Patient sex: M
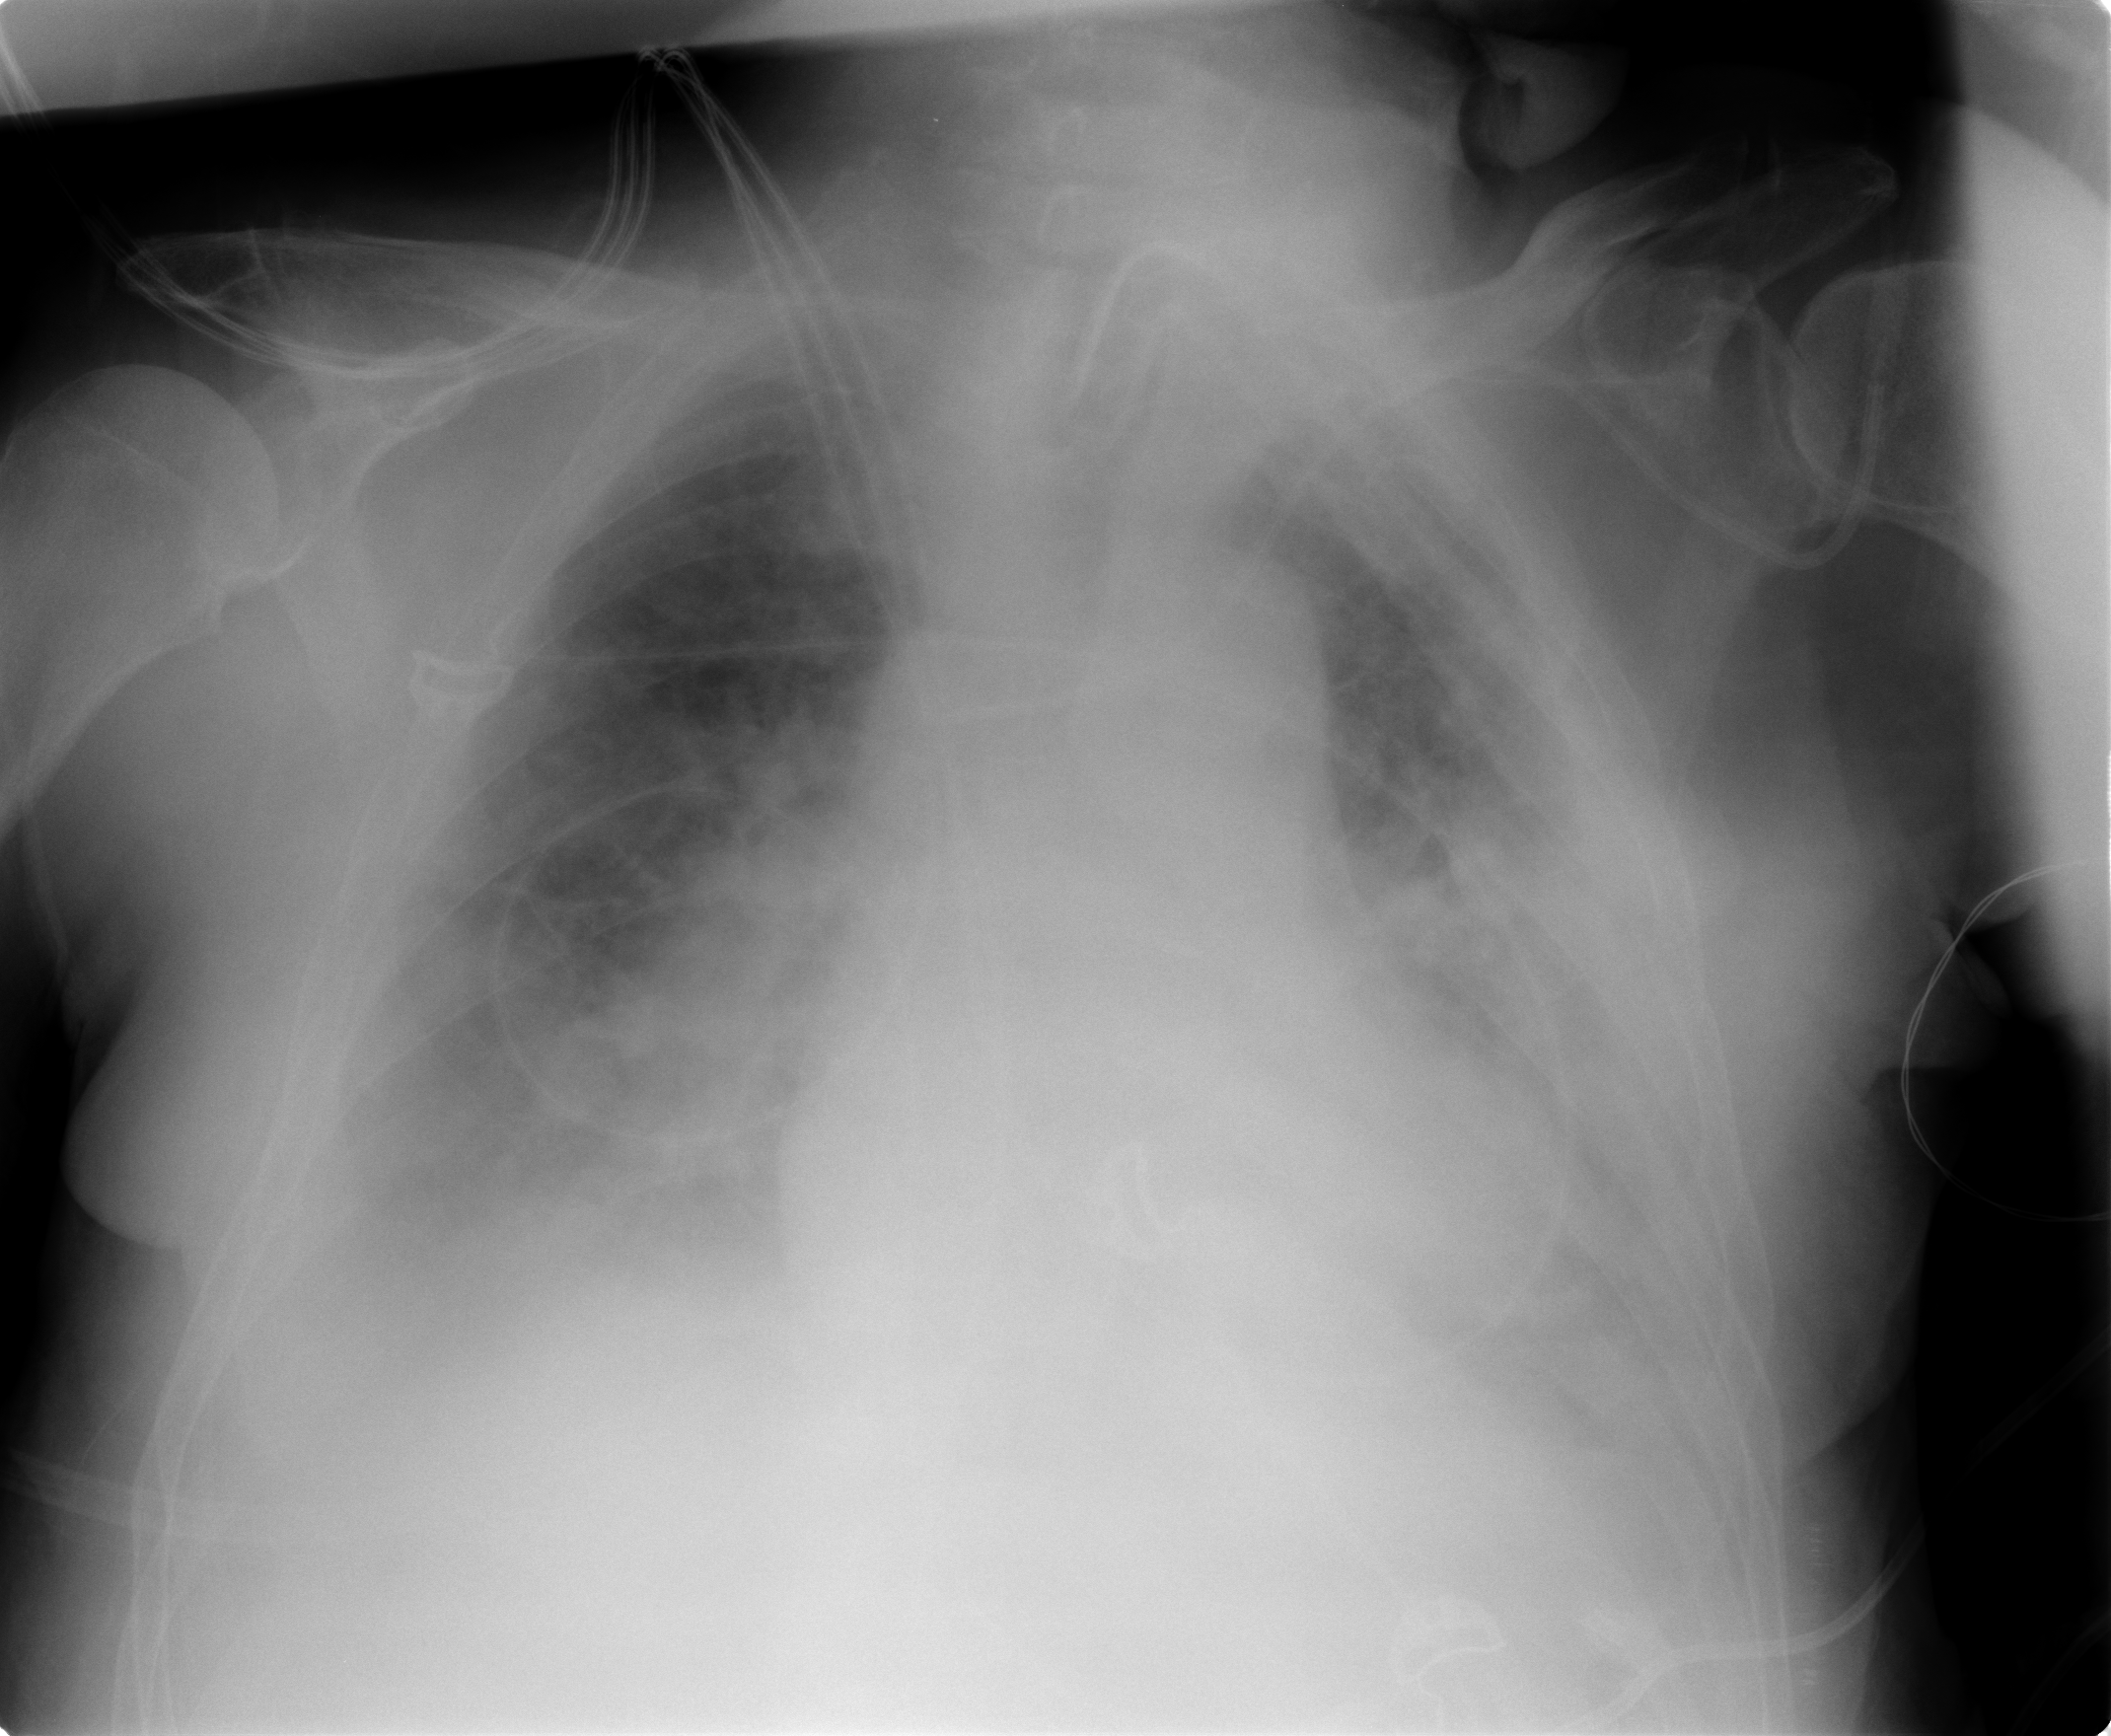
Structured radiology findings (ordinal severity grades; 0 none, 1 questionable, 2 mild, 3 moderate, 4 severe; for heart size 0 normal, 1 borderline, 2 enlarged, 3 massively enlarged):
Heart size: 0
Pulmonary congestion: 0
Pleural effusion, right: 2
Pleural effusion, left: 3
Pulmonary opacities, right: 0
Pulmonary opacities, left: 2
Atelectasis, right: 0
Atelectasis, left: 2